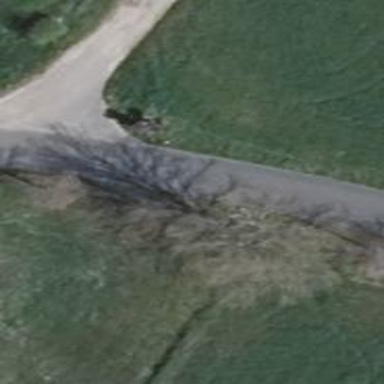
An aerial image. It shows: Unclassified road with asphalt surface.